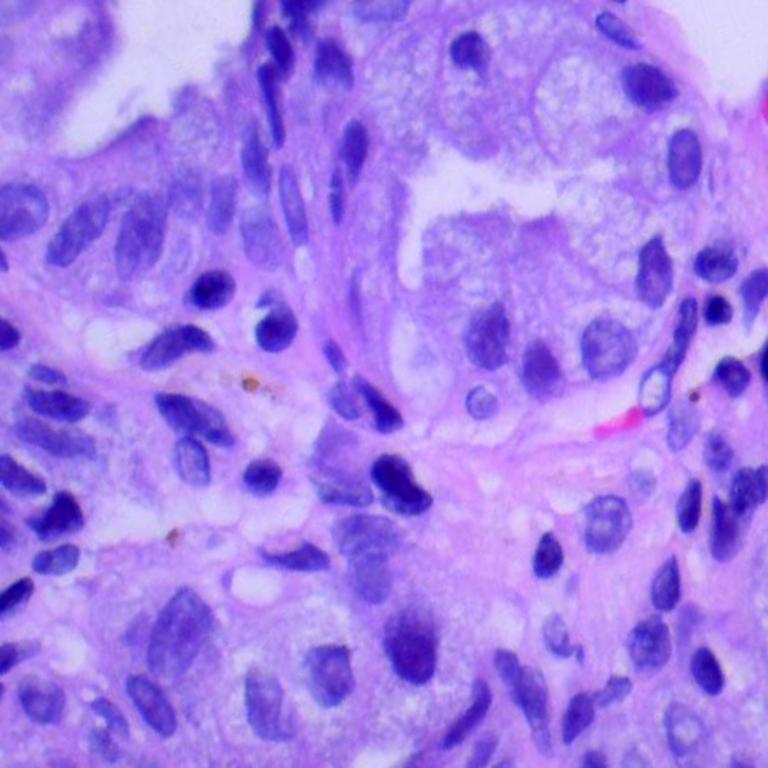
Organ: lung
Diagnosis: adenocarcinomas